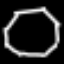
Label: octagon